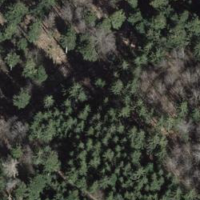
EUNIS habitat code: 44
Species observed at this site:
Stellaria nemorum